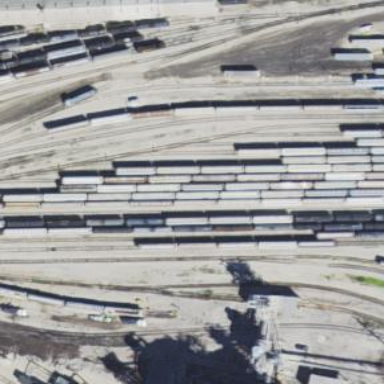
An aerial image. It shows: Rail spur service.